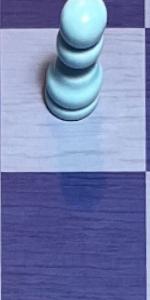
Label: Empty